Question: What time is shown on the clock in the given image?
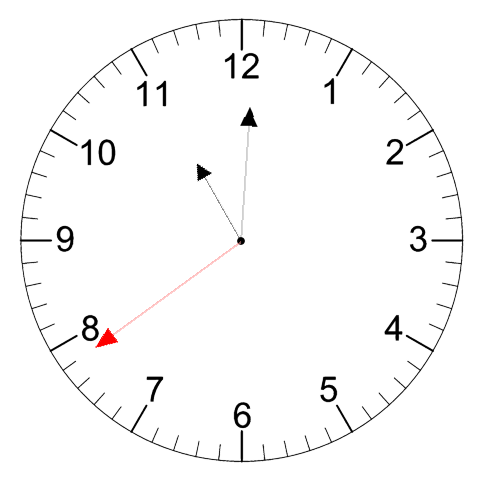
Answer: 11:00:39